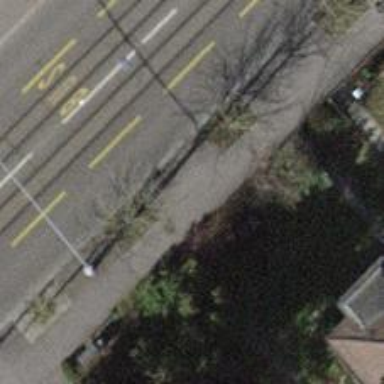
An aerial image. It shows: Tree-lined avenue.